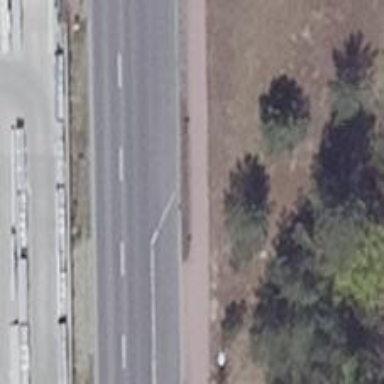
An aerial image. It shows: Tertiary road with asphalt surface. There are separate tracks for cyclists and pedestrians on the right side of the road.